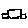
Label: car